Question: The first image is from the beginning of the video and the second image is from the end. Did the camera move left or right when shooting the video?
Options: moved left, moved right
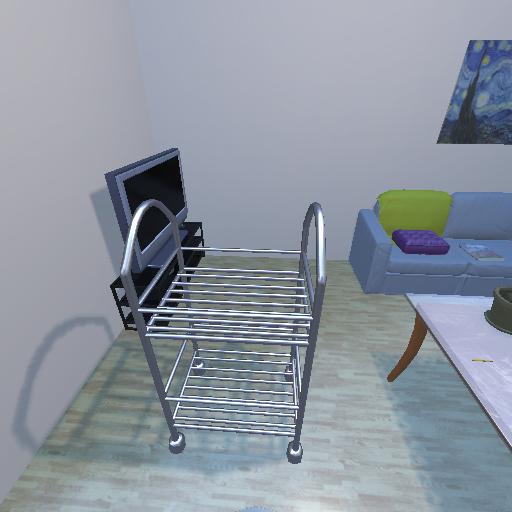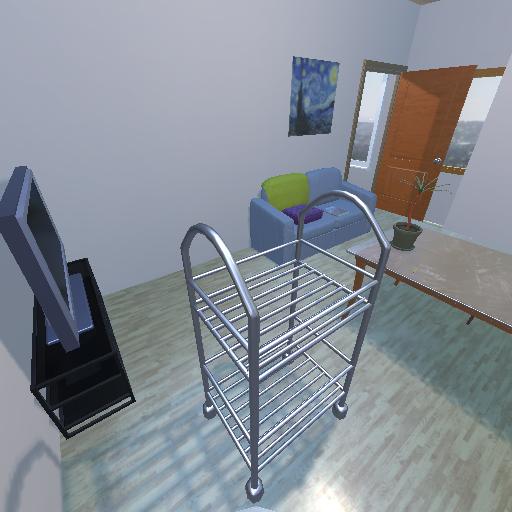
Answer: moved left